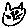
Label: cat